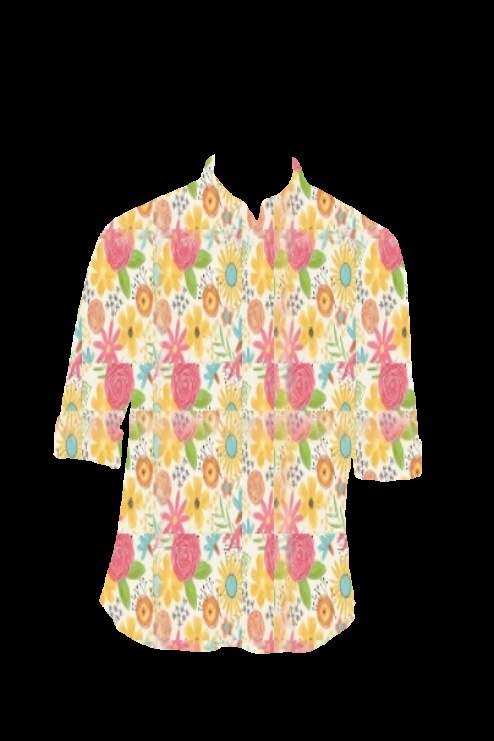
yellow multi floral print top